Question: I'm trying to present a view controller with its presentation style set to form sheet. However, when the view controller appears, I am not sure why this is happening, or what I should do. All of these coordinates are correct!
'''
CGSize size = CGSizeMake(650, 550);
//custom init for ViewController so I can position stuff correctly
ViewController *vc = [[ViewController alloc] initWithSize:size];
UINavigationController *nav = [[UINavigationController alloc] initWithRootViewController:vc];
nav.modalPresentationStyle = UIModalPresentationFormSheet;
nav.modalTransitionStyle = UIModalTransitionStyleFlipHorizontal;
[self presentModalViewController:nav animated:YES];
nav.view.superview.frame = CGRectMake(0, 0, size.width, size.height);
nav.view.superview.center = self.view.center;
'''

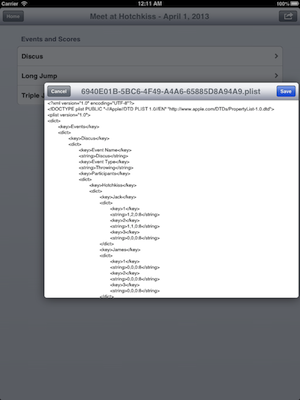
Answer: It seems that whenever I remove the last two lines, I get what I assume to be the behavior that you are looking for.
'''
CGSize size = CGSizeMake(650, 550);
//custom init for ViewController so I can position stuff correctly
ViewController *vc = [[ViewController alloc] initWithSize:size];
UINavigationController *nav = [[UINavigationController alloc] initWithRootViewController:vc];
nav.modalPresentationStyle = UIModalPresentationFormSheet;
nav.modalTransitionStyle = UIModalTransitionStyleFlipHorizontal;
[self presentModalViewController:nav animated:YES];
'''
I'm not sure exactly what you were trying to do with those two lines, but without them the view is centered.